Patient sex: F
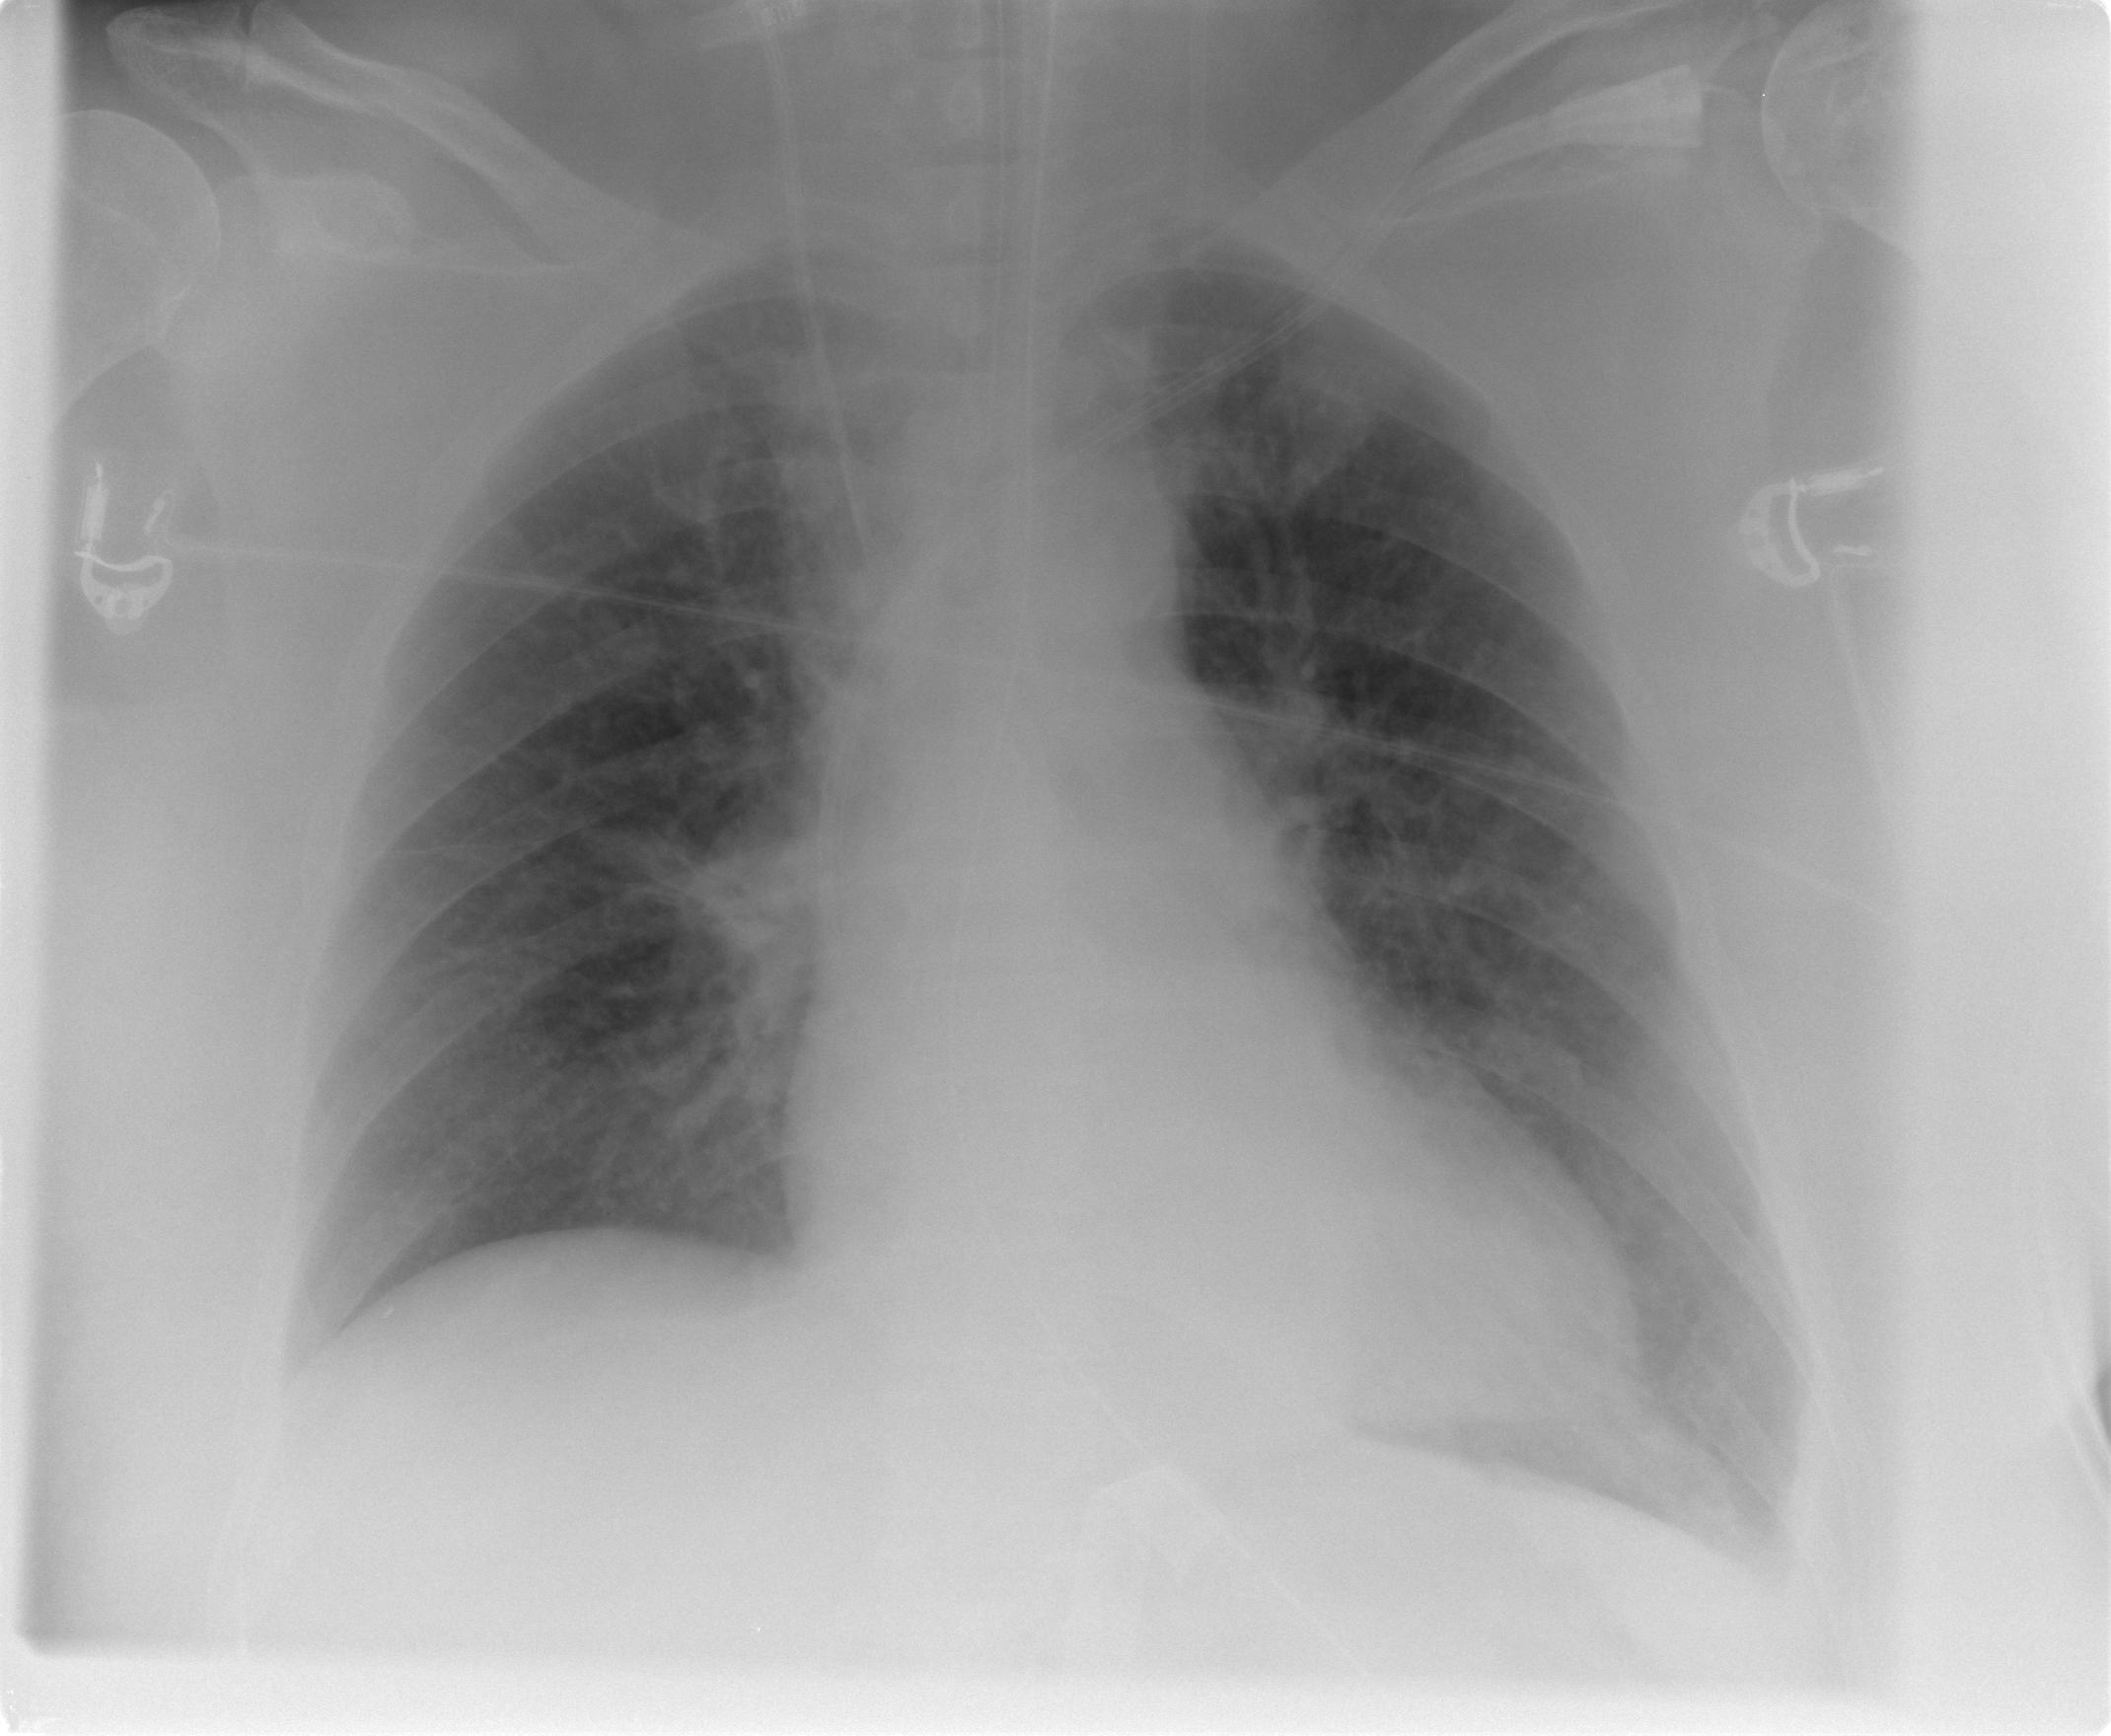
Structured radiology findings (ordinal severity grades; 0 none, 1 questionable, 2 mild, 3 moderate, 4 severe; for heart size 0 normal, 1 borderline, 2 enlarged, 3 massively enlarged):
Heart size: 1
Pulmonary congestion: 0
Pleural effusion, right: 0
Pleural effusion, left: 1
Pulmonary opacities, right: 0
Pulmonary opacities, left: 0
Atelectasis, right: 2
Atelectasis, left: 2